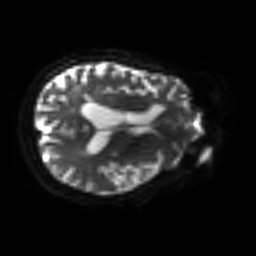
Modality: sbref
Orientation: axial
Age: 64
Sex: male
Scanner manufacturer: siemens
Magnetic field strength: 3 T
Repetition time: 3.2 s
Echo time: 0.081 s